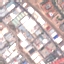
Land use / land cover: Industrial